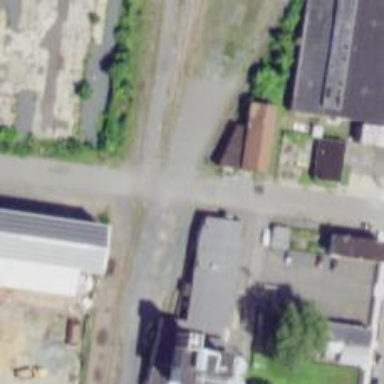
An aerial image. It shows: Railway level crossing.